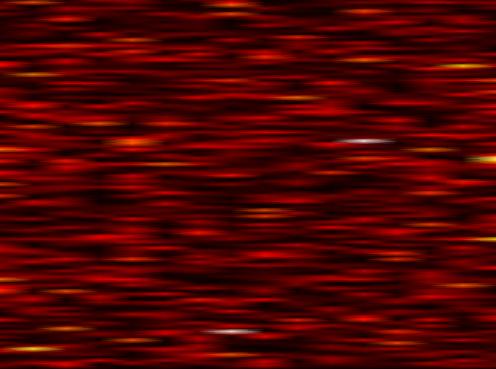
Label: FOFDM